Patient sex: M
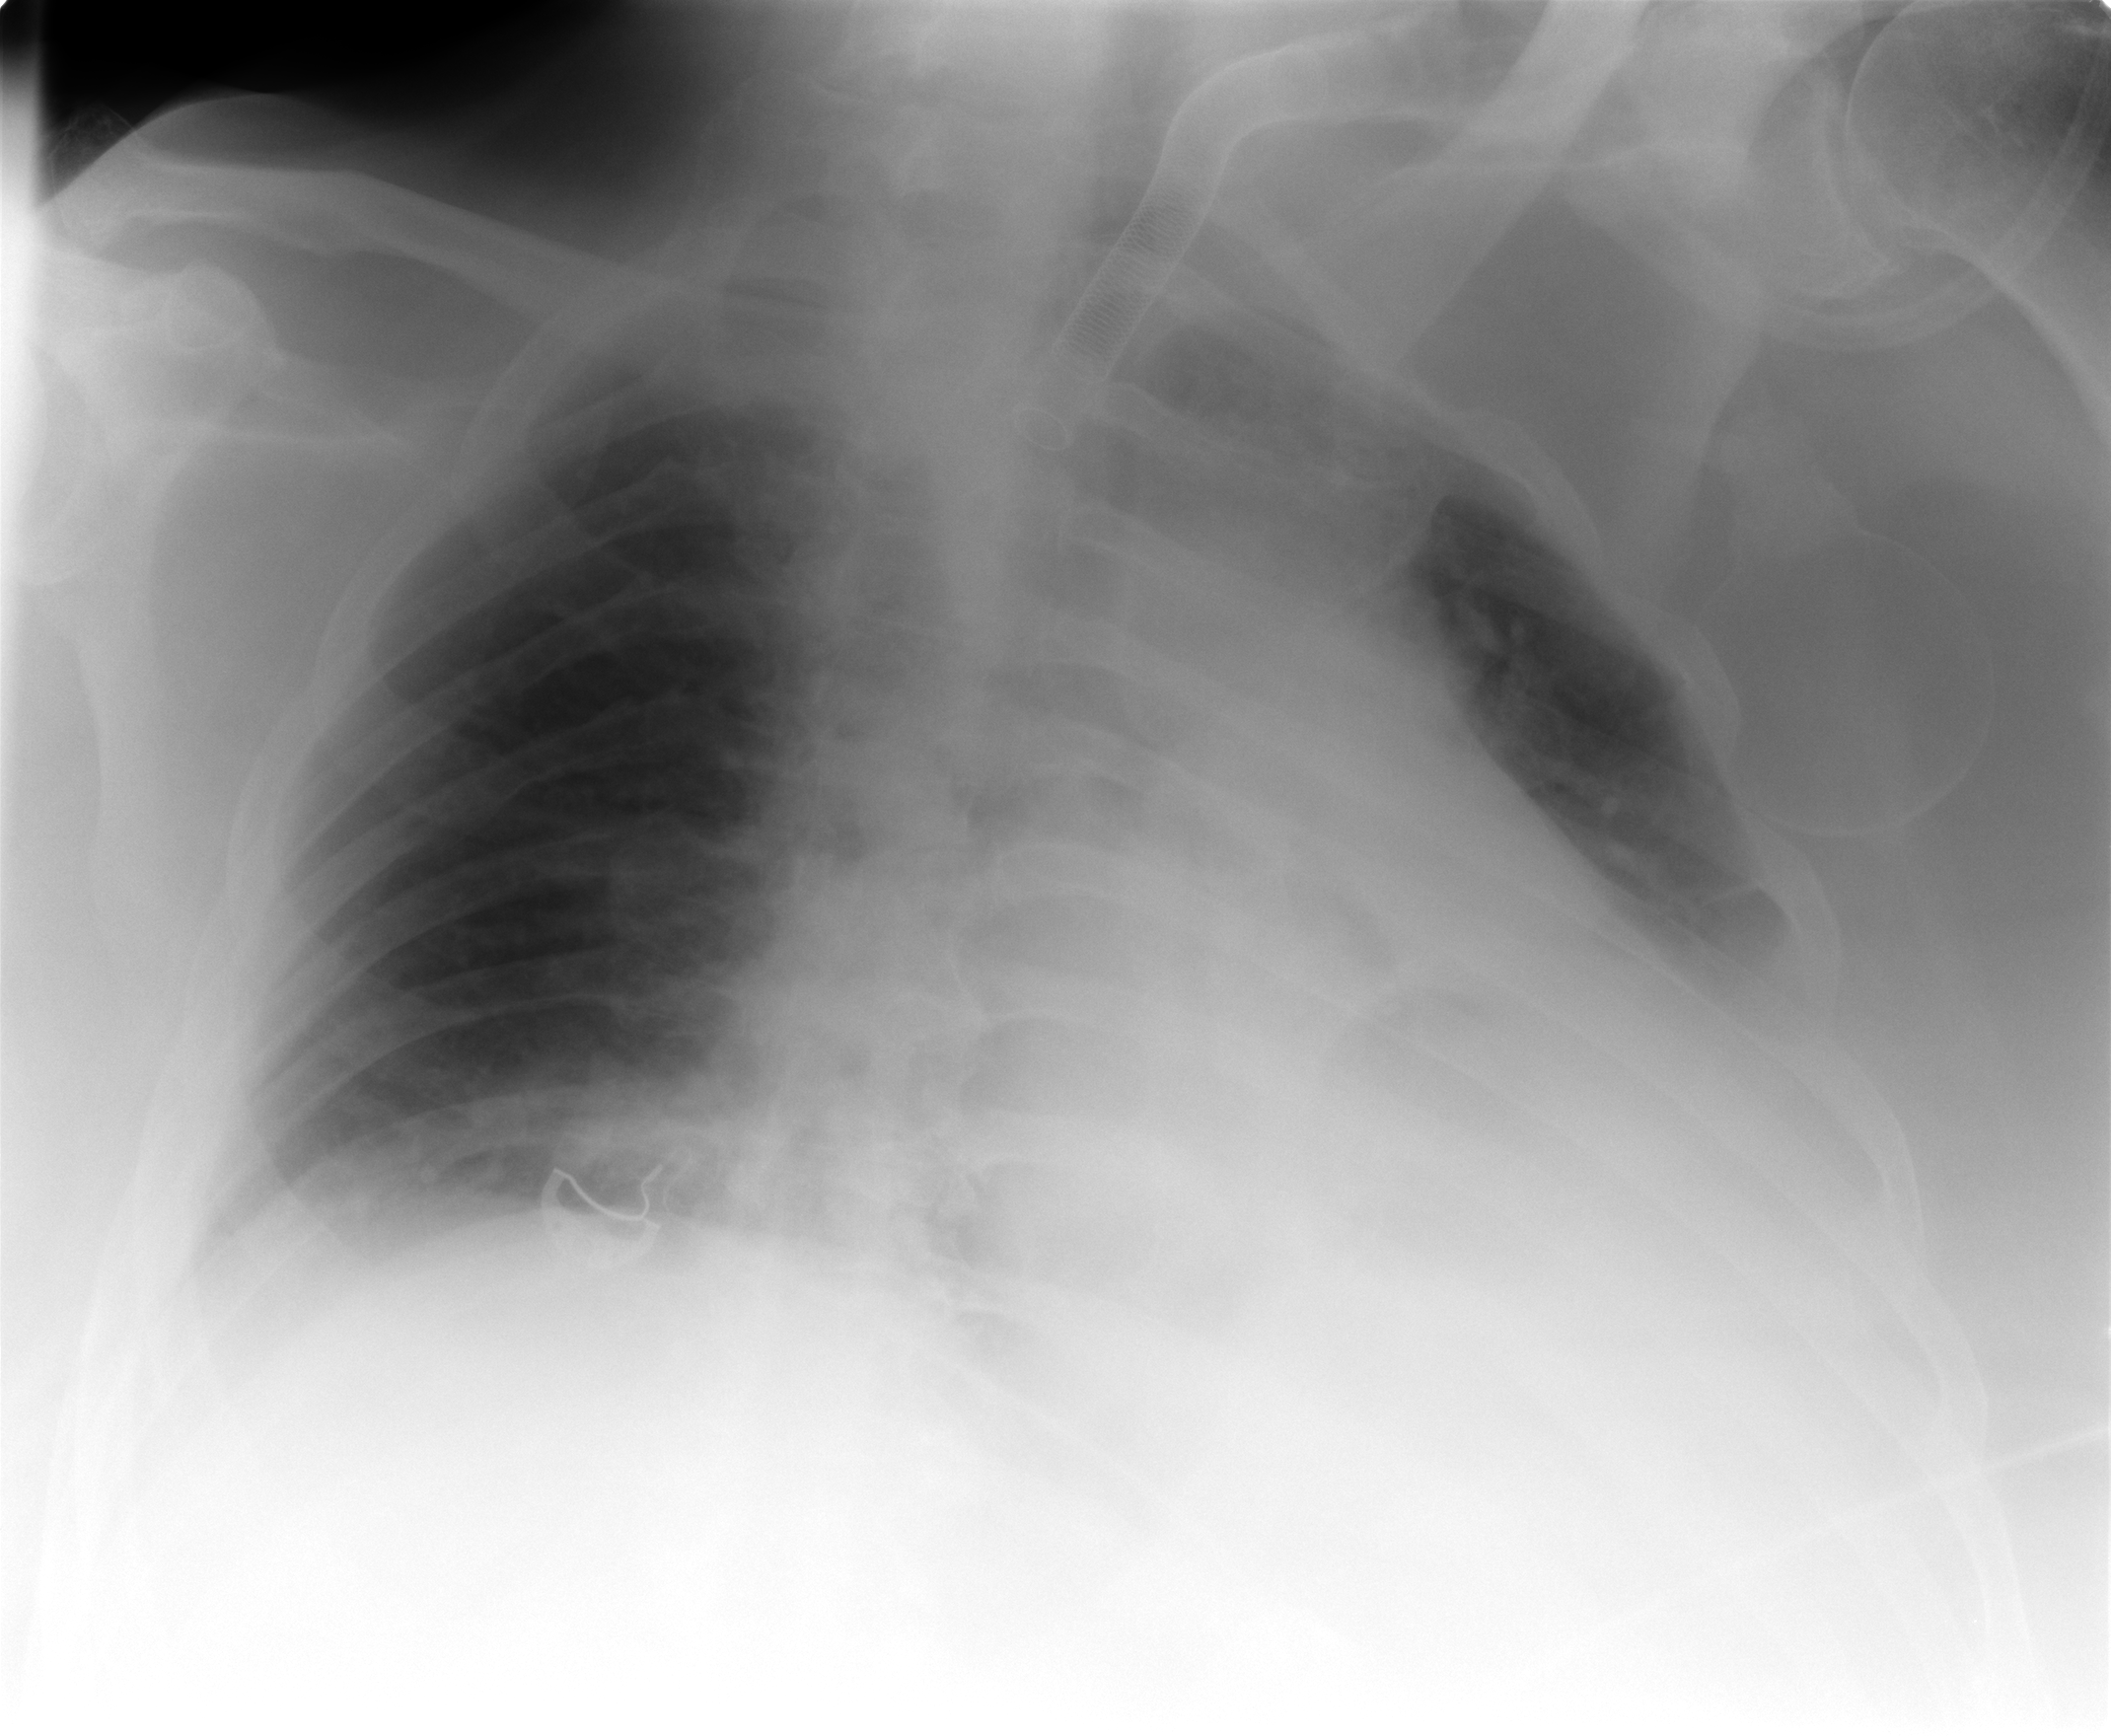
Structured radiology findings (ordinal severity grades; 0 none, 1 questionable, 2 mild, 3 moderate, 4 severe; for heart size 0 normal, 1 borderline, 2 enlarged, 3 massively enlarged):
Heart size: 2
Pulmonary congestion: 2
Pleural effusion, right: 1
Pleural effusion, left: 3
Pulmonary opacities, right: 0
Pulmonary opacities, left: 0
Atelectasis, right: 2
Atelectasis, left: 2